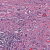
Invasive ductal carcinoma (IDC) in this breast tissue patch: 1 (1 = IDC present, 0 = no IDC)